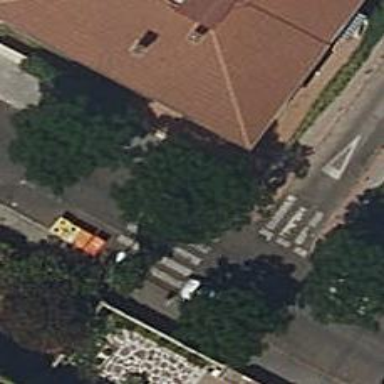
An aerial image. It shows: Marked crossing on footway.